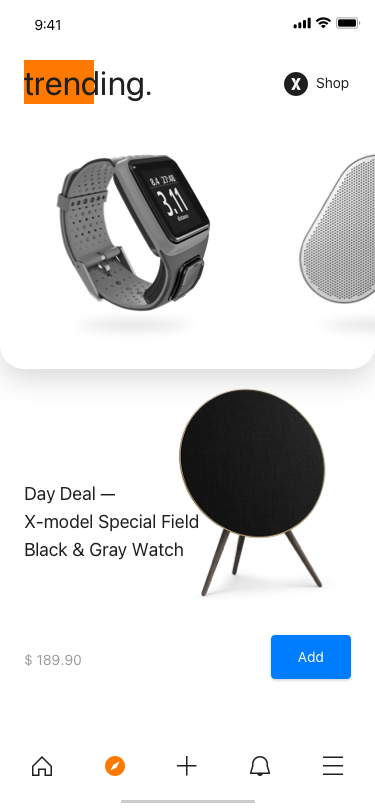
Text in this UI design:
trending.
Shop
Day Deal —
X-model Special Field Black & Gray Watch
$ 189.90